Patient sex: F
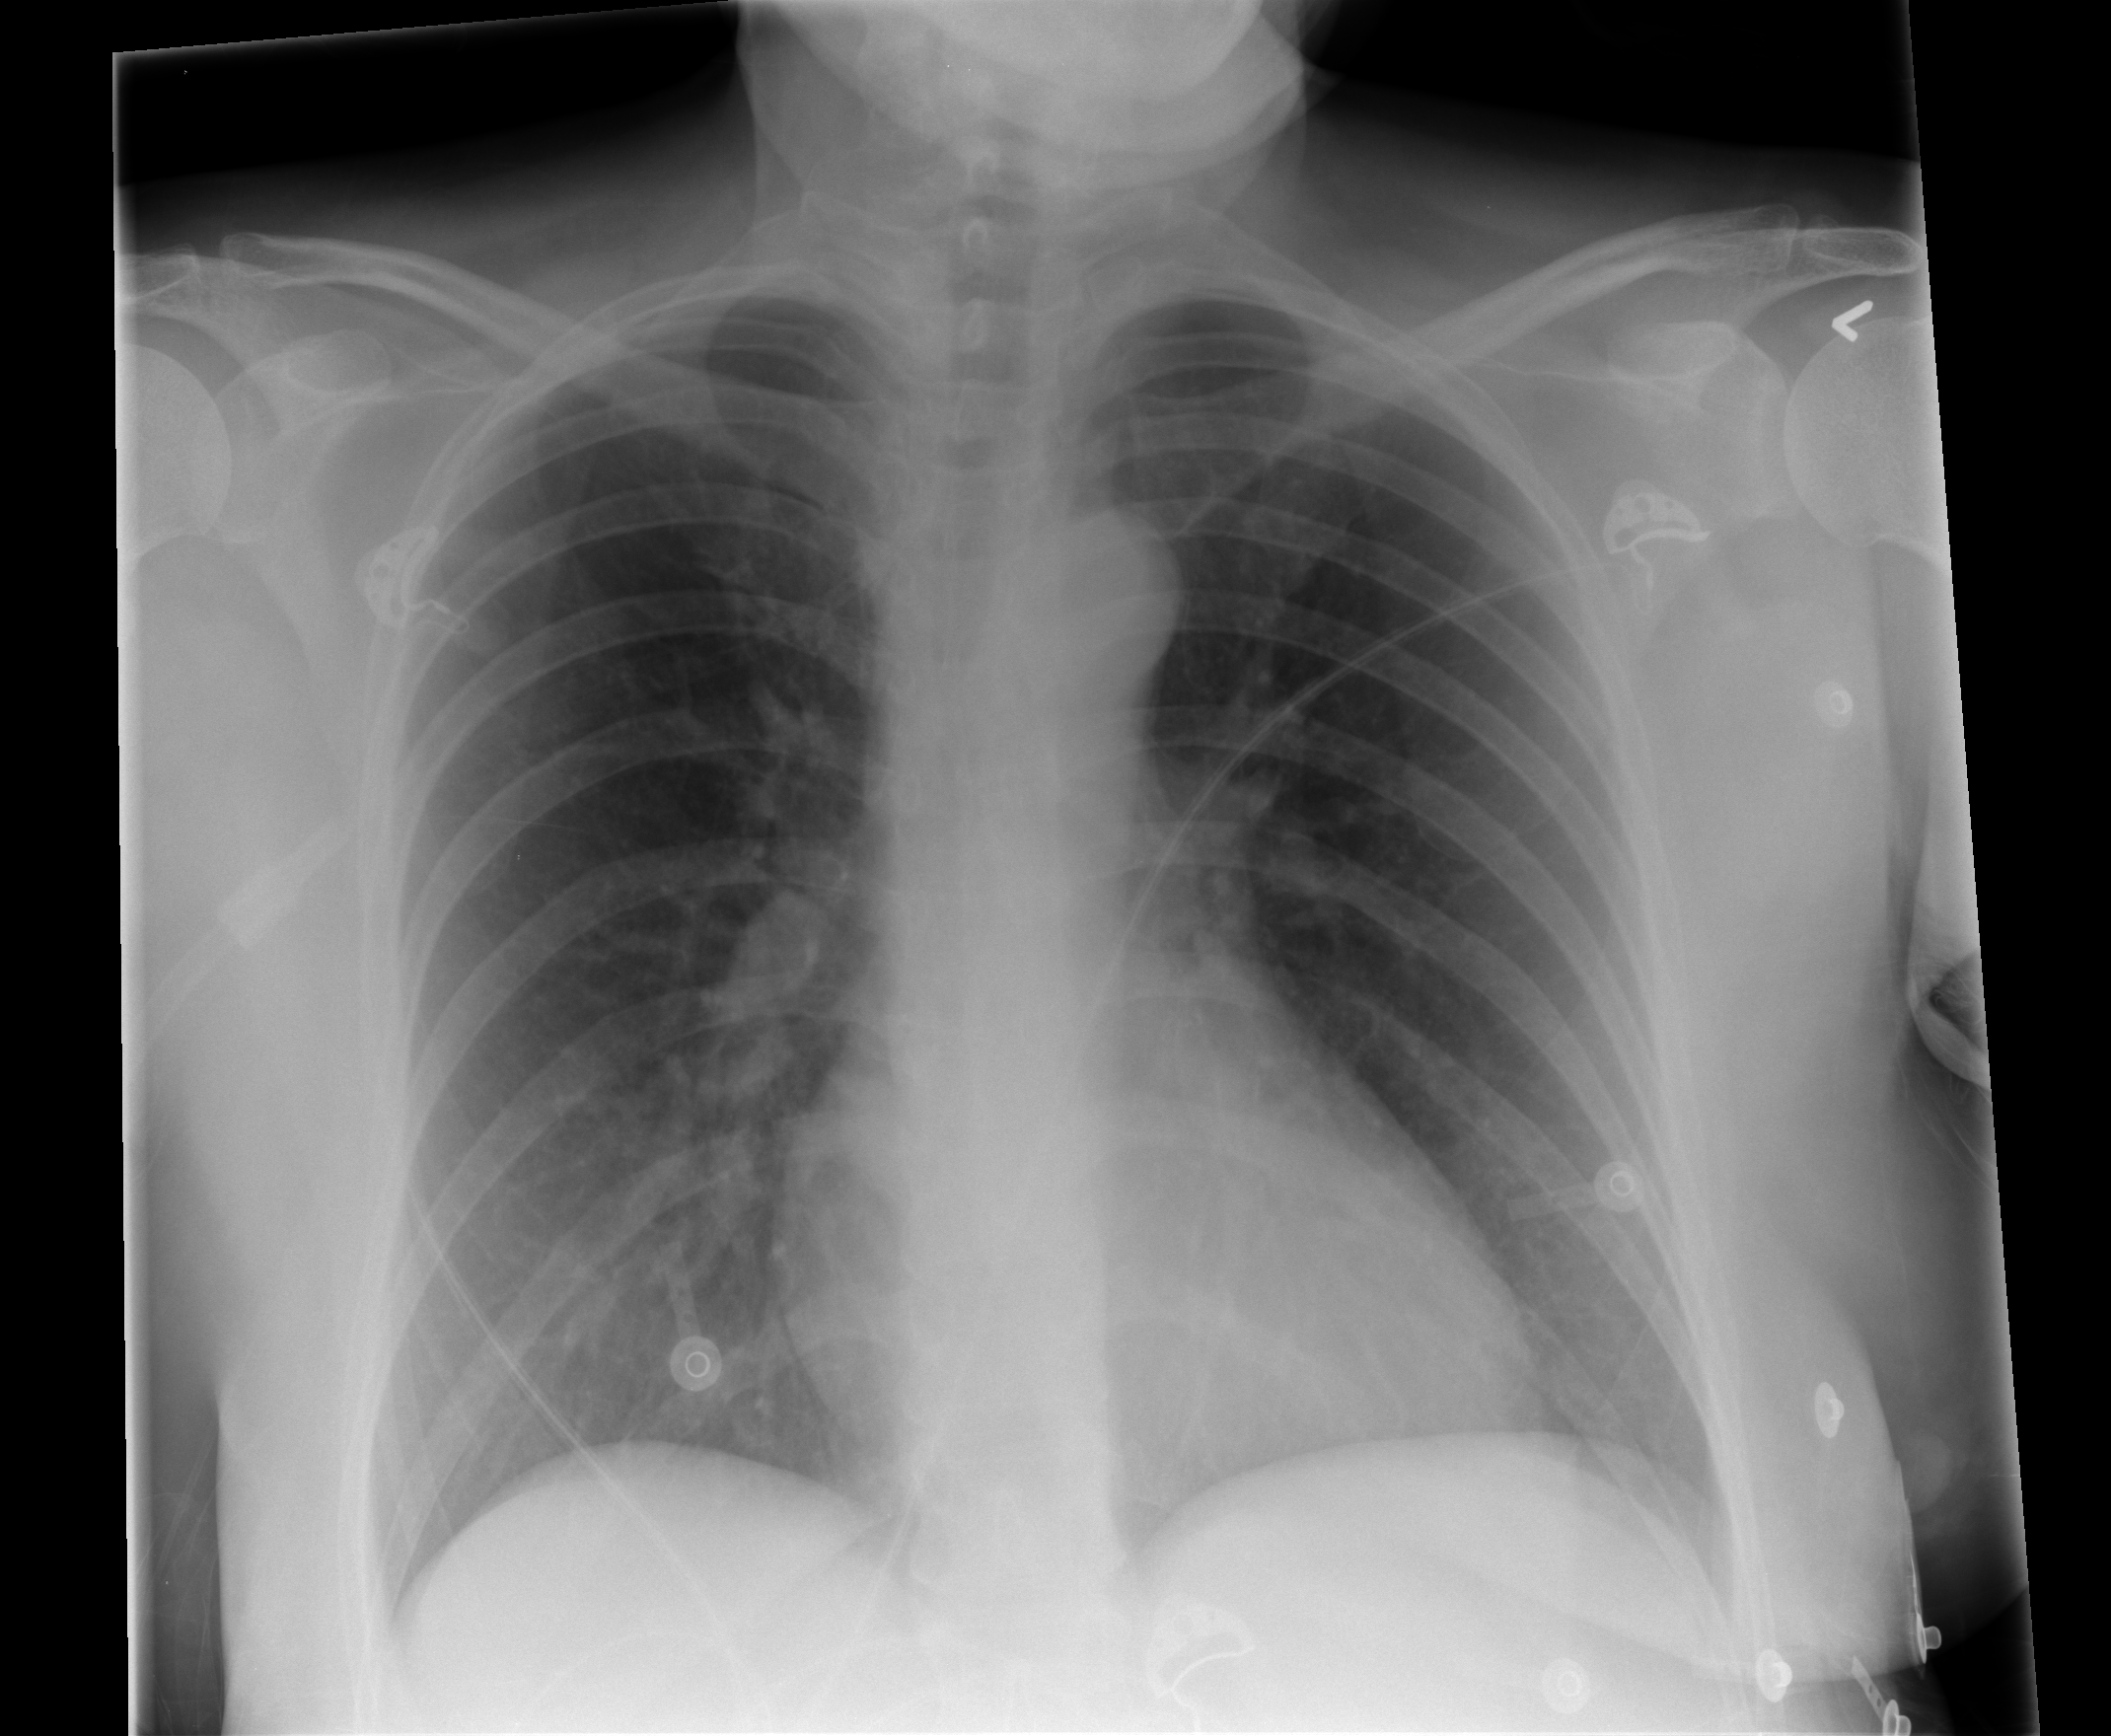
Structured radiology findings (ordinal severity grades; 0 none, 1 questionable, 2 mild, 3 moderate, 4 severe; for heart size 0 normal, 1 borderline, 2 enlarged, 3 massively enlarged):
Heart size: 0
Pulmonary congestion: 1
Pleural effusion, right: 0
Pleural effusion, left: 0
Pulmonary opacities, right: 0
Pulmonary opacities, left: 0
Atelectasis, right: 2
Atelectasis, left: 1